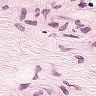
Metastatic tissue present: no